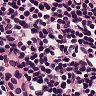
Metastatic tissue present: no